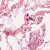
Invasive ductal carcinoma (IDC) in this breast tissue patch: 0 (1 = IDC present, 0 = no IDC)